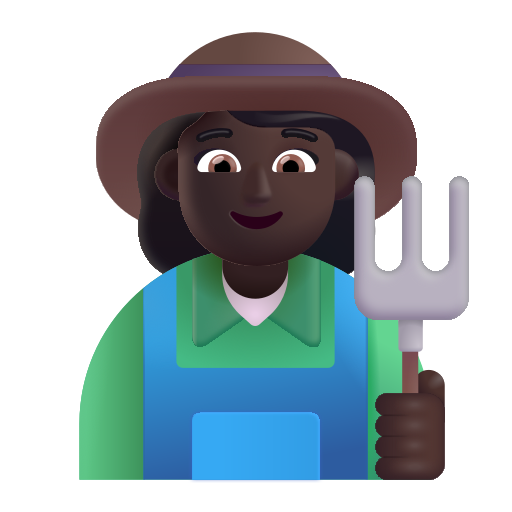
woman farmer color dark